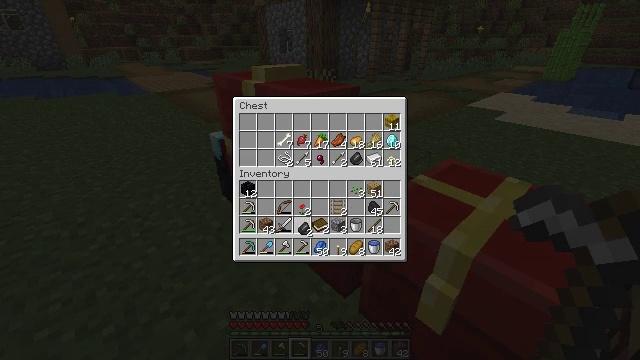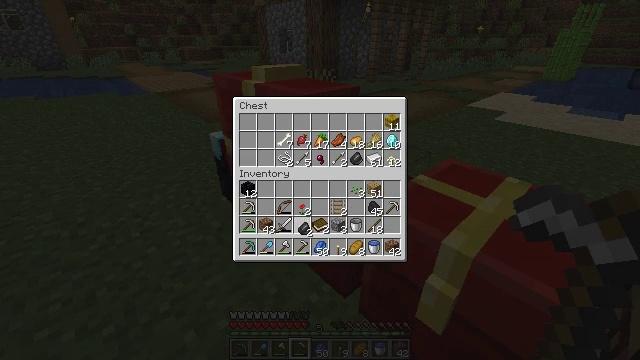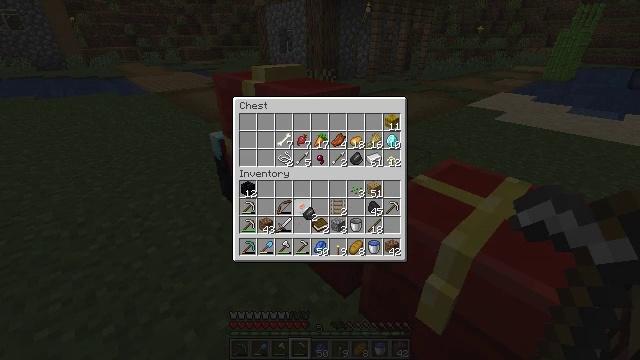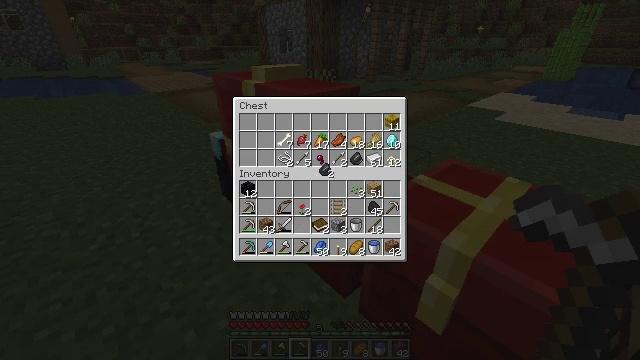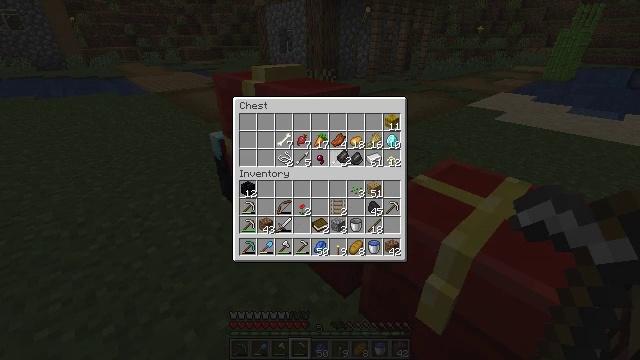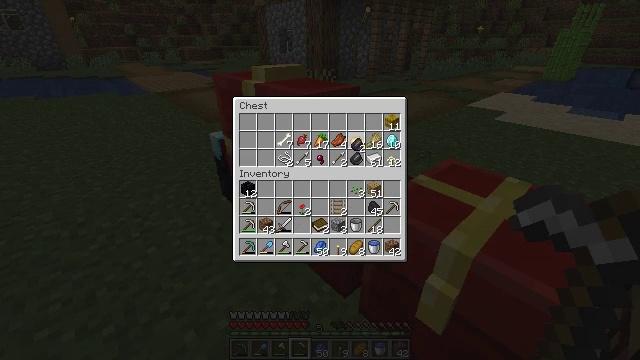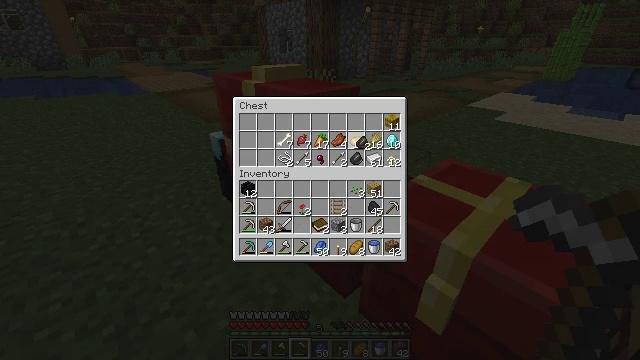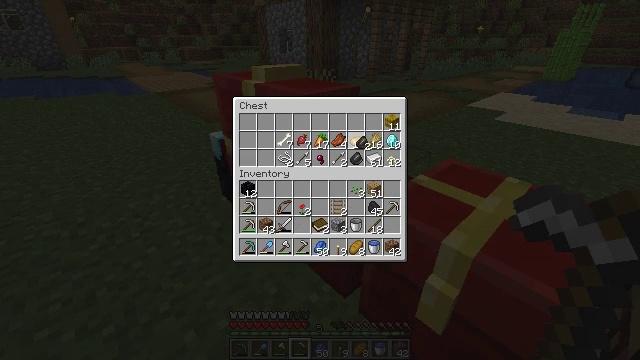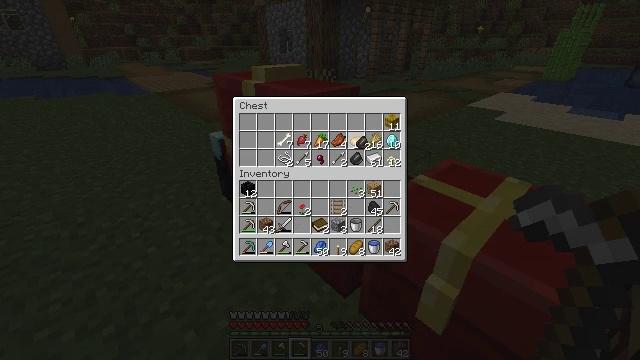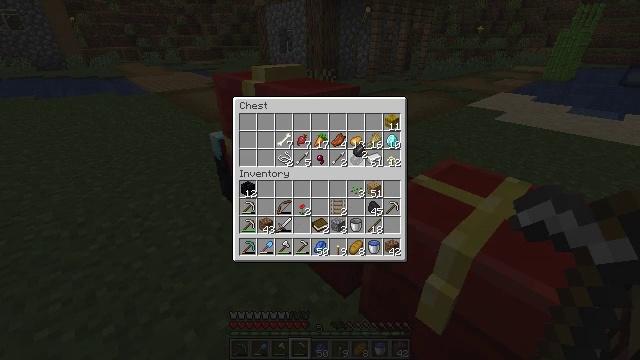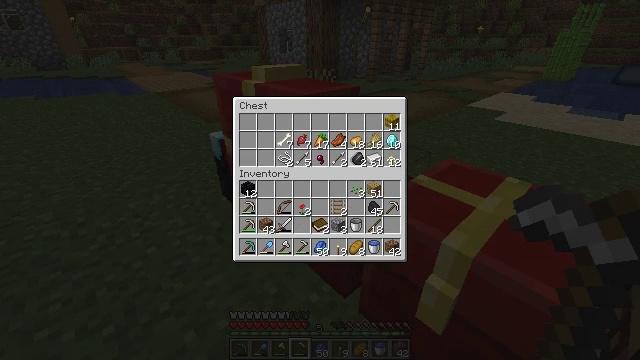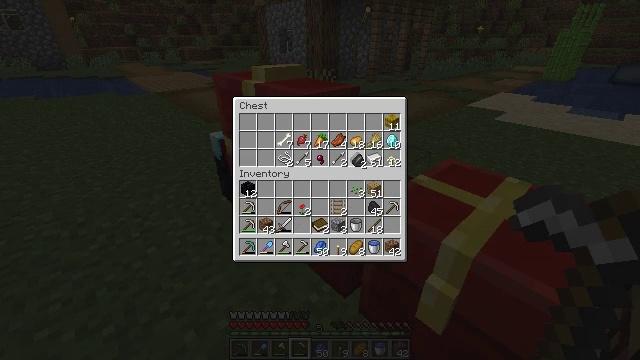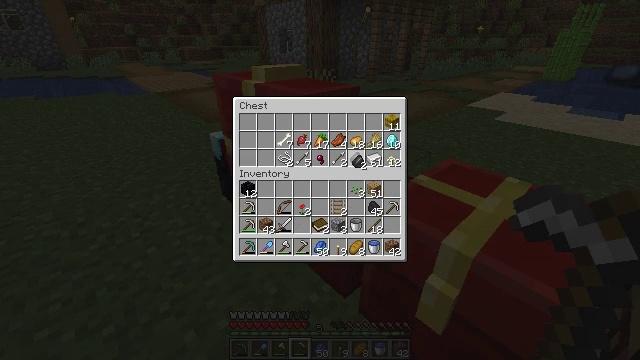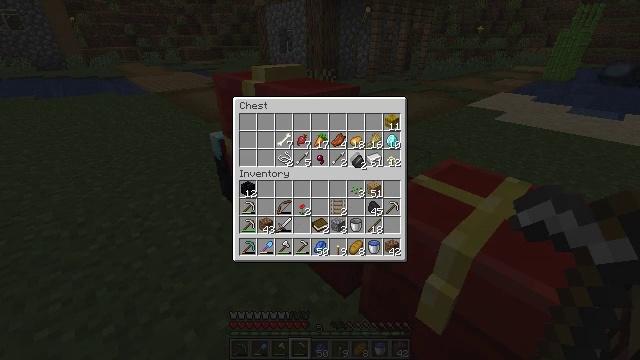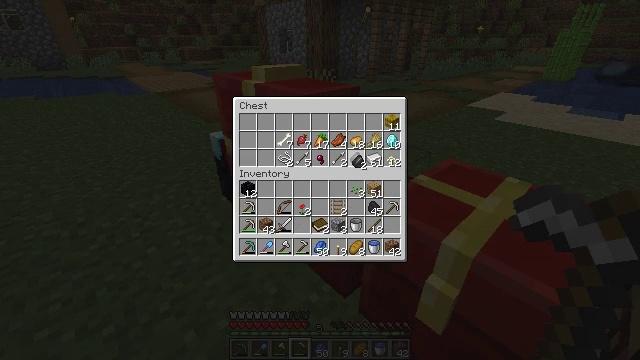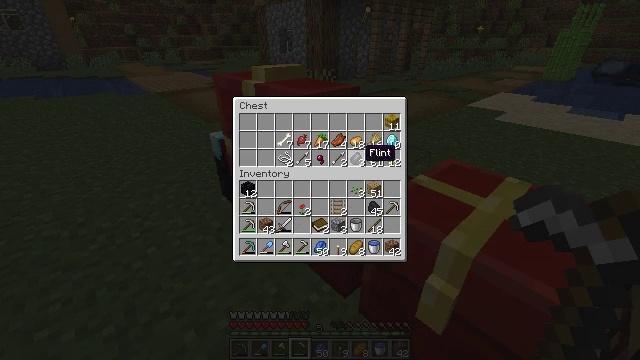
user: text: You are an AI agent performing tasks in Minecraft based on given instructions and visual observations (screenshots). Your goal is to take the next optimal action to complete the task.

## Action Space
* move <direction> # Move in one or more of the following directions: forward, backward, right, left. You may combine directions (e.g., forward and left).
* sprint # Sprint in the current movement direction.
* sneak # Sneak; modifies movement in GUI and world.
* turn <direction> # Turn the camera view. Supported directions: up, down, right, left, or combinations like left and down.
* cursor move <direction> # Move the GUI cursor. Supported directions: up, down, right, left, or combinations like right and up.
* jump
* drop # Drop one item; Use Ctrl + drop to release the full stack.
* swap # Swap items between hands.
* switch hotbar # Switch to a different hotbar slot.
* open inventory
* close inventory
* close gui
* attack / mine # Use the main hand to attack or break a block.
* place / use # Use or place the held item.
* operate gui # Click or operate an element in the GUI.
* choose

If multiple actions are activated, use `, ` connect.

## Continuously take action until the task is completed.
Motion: motion action
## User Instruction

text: Gather sugar cane for crafting.
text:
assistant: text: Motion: operate gui
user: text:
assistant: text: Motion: cursor move up
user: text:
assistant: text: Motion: cursor move right and up
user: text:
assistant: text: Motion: cursor move right and up
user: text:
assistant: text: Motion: cursor move right and up
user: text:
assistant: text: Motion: no_op
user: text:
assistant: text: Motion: no_op
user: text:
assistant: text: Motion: no_op
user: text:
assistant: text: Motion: cursor move down
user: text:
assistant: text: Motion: cursor move down
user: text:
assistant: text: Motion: no_op
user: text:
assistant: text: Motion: operate gui
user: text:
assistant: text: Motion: operate gui
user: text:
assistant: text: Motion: operate gui
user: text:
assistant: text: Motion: no_op
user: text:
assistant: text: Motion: no_op
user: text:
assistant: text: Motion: no_op
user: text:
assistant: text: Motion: no_op
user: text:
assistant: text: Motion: no_op
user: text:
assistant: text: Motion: no_op
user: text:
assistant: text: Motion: no_op
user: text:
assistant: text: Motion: no_op
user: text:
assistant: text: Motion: no_op
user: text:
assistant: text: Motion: no_op
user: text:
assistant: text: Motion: no_op
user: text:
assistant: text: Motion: cursor move down
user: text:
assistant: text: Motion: cursor move down
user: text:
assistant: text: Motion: cursor move down
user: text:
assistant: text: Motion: no_op
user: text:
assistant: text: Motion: no_op